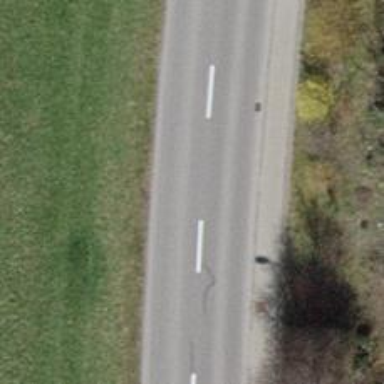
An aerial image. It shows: Tertiary road with asphalt surface. There is separate cycleway. The sidewalk on the right also has asphalt surface.